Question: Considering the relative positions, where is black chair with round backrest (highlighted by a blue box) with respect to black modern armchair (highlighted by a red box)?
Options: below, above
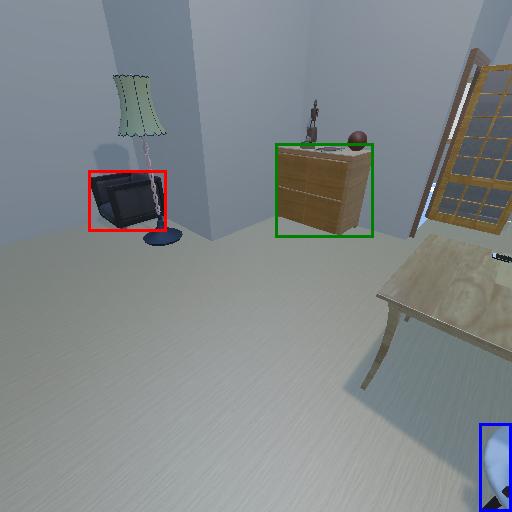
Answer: below